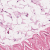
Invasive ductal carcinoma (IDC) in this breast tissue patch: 0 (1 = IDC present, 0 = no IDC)